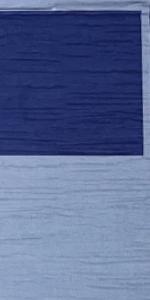
Label: Empty